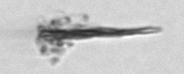
Label: fiber_TAG_external_detritus